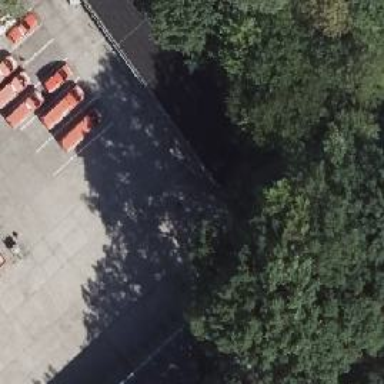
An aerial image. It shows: Group of garages.